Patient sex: F
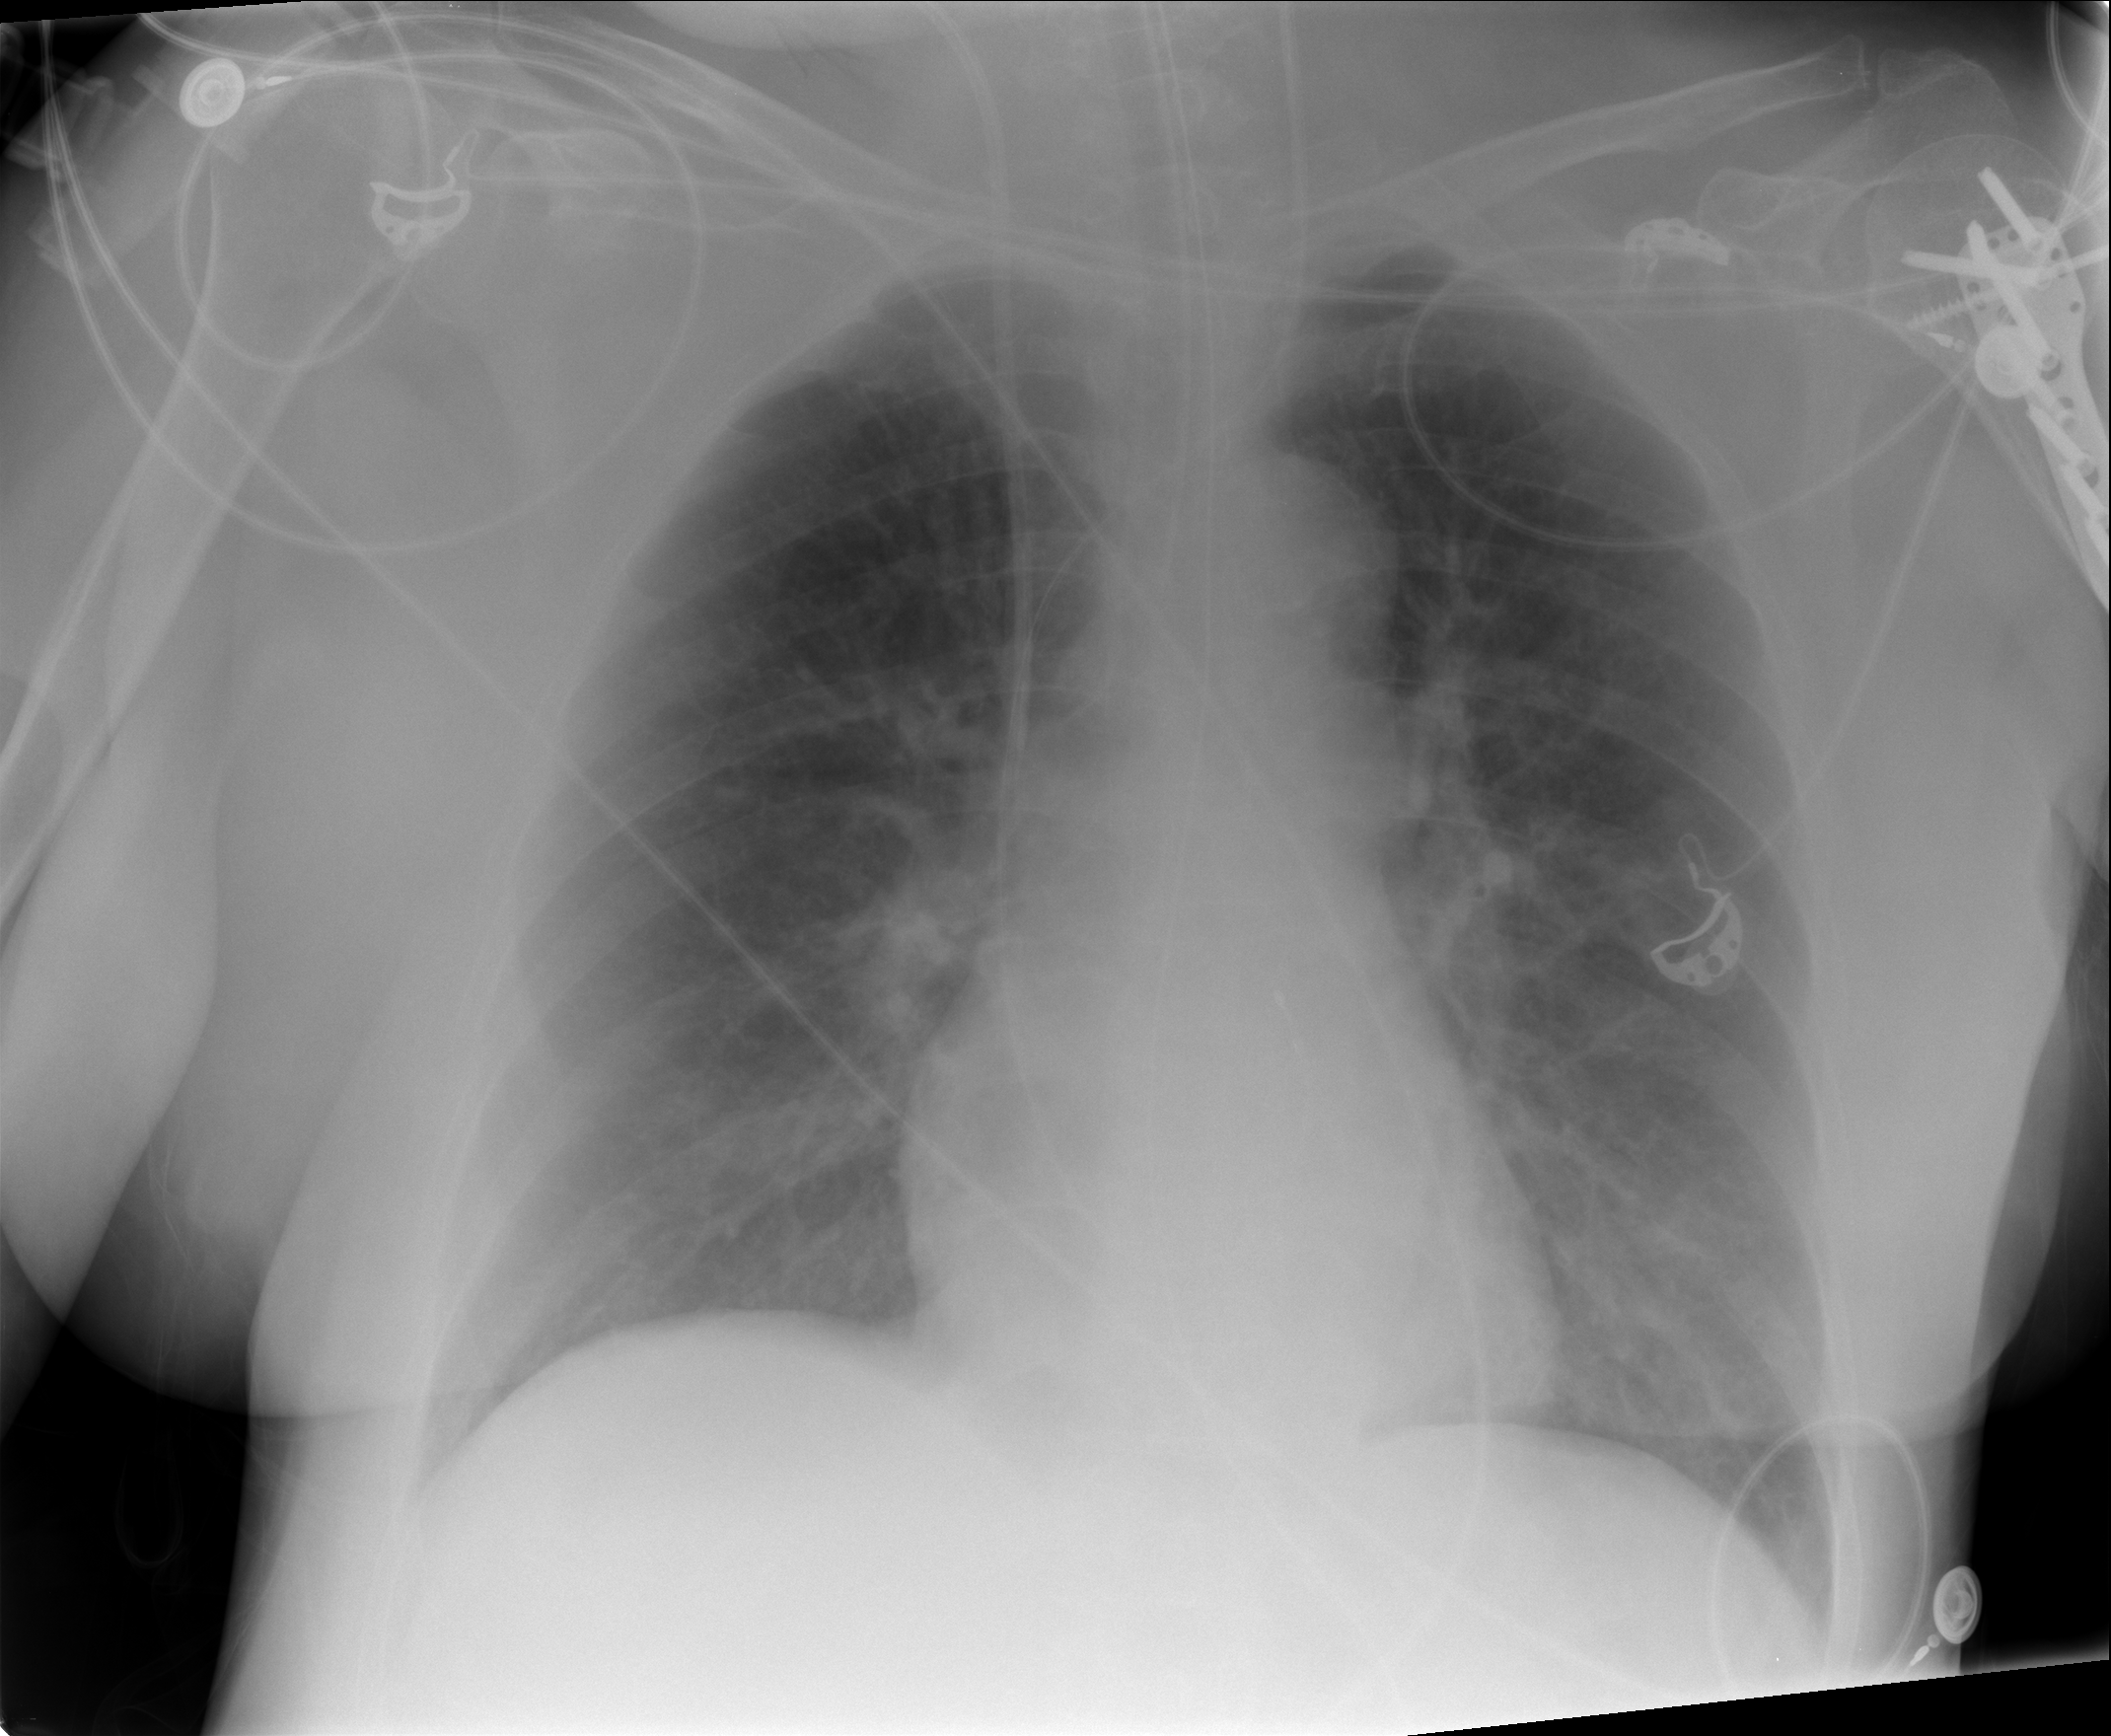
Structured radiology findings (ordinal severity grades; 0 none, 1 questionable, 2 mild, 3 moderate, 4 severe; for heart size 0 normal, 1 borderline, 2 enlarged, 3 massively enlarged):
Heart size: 0
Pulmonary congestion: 2
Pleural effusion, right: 0
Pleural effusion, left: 0
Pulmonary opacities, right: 0
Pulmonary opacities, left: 0
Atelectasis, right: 0
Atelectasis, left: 1